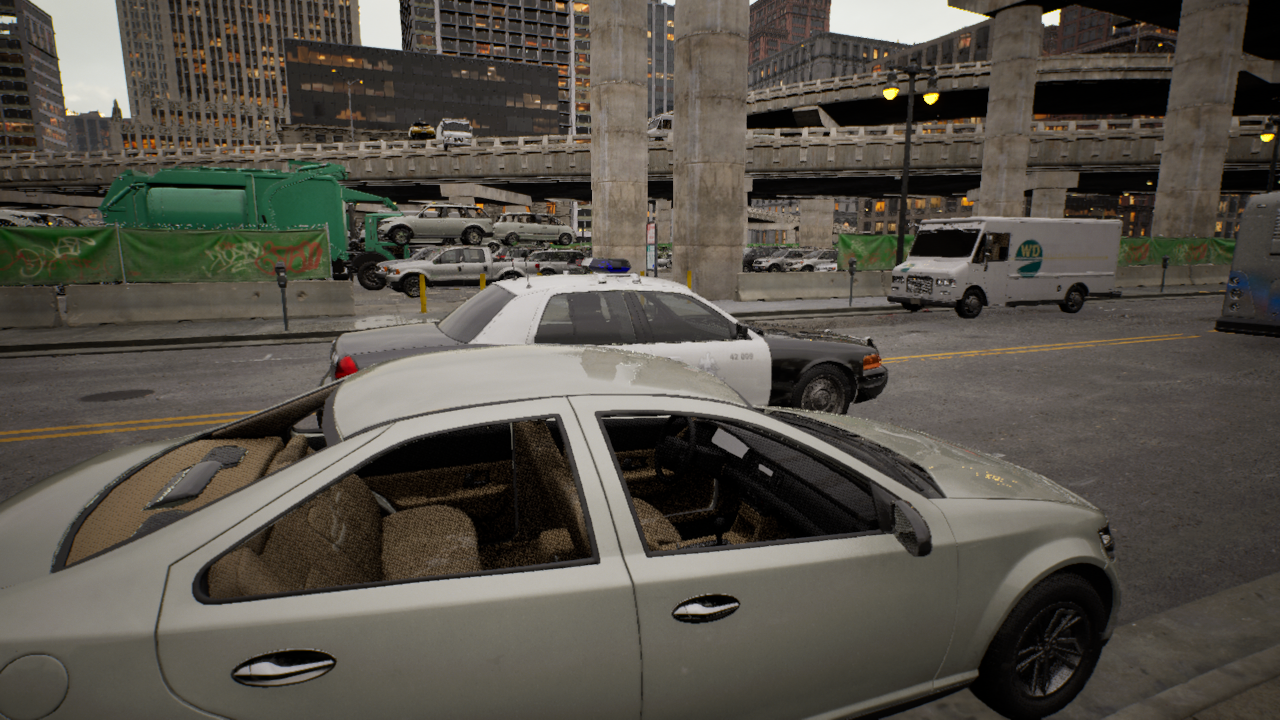
Venue: downtown
Lighting: golden hour
Vehicle rig: sedan